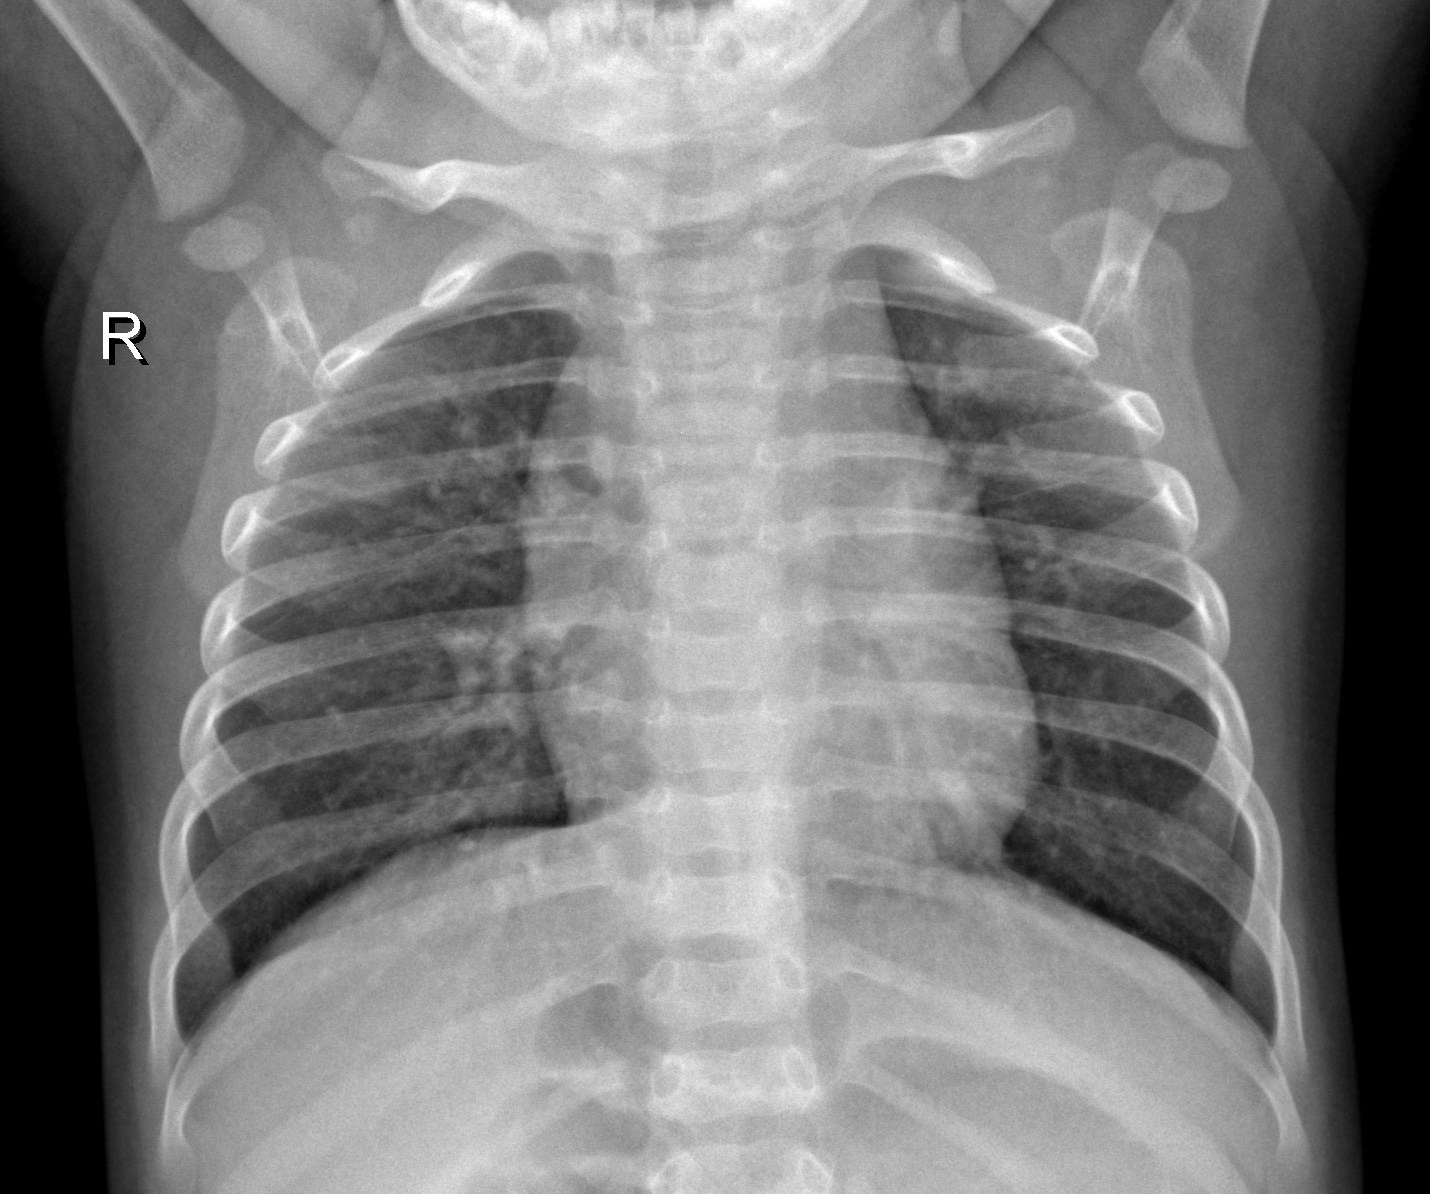
Diagnosis: NORMAL